Aerial crown-view tile of a tropical tree (Barro Colorado Island, Panama), acquired 20240813:
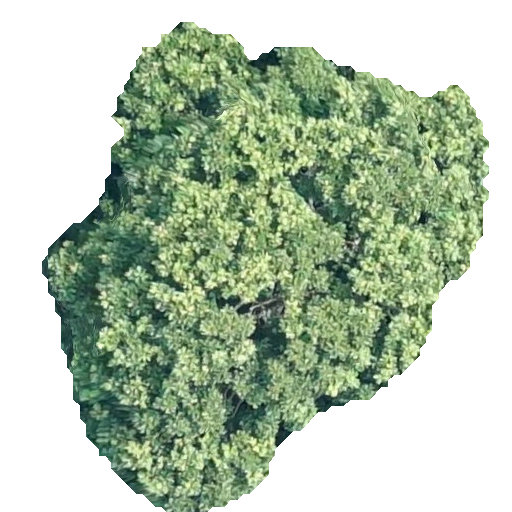
Species: Dipteryx oleifera
GBIF accepted scientific name: Dipteryx oleifera
Crown area: 217.21 m²